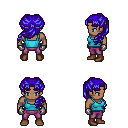
a pixel art fantasy rpg character, male body template, human, dark skin, teal pirate shirt, magenta pants, blue princess hairstyle, metal gloves, brown shoes, four views (front, back, left, right), 2x2 character sprite sheet, small pixel art, hard edges, no anti-aliasing